Interaction volume radius: 10 \u00c5
Interaction volume height: 10 \u00c5
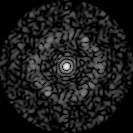
Disorder parameter: 0.7579